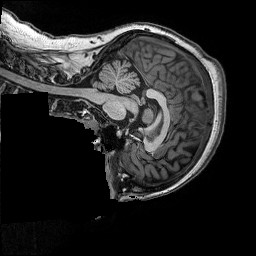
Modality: T1w
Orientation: sagittal
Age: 20
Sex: female